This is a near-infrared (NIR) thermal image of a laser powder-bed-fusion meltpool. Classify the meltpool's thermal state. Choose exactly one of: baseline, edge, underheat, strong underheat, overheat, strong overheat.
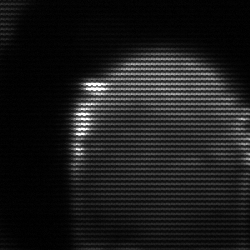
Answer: edge